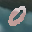
Label: 0